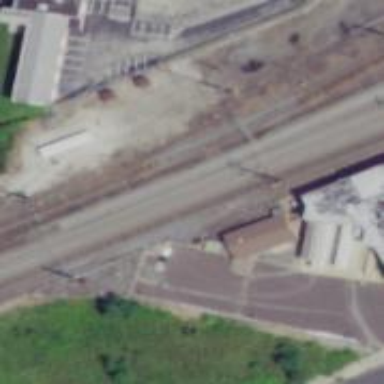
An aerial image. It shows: Railway with electrified contact lines.